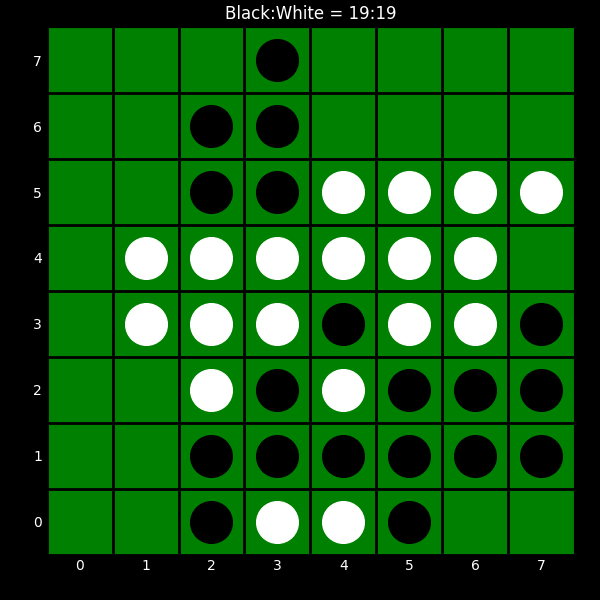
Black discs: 19
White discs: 19